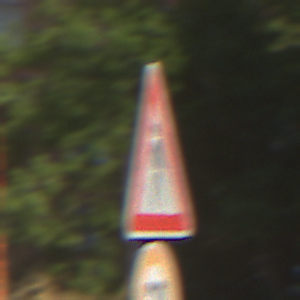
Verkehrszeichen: FussgaengerLinks
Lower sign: Geschwindigkeit30
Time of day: MorningAfternoon
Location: Outdoor (Suburban)
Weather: PartlyCloudy
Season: NotSpecified
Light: Natural